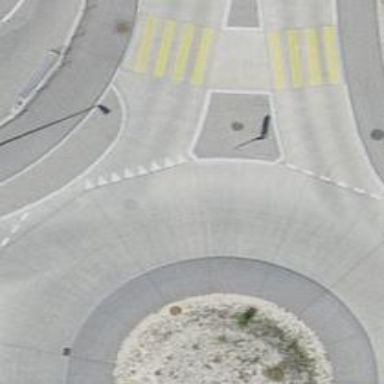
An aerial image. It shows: Secondary road with concrete surface leading to roundabout.